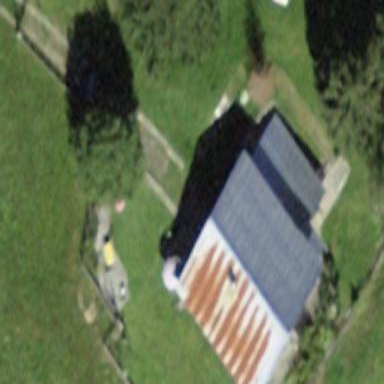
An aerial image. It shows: Bungalow.